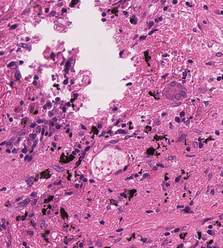
Tumor epithelial tissue: no
Tumor-associated stroma tissue: yes
Normal tissue: no